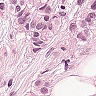
Metastatic tissue present: yes